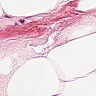
Metastatic tissue present: no